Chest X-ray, PA view. Patient: 76 years old, sex M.
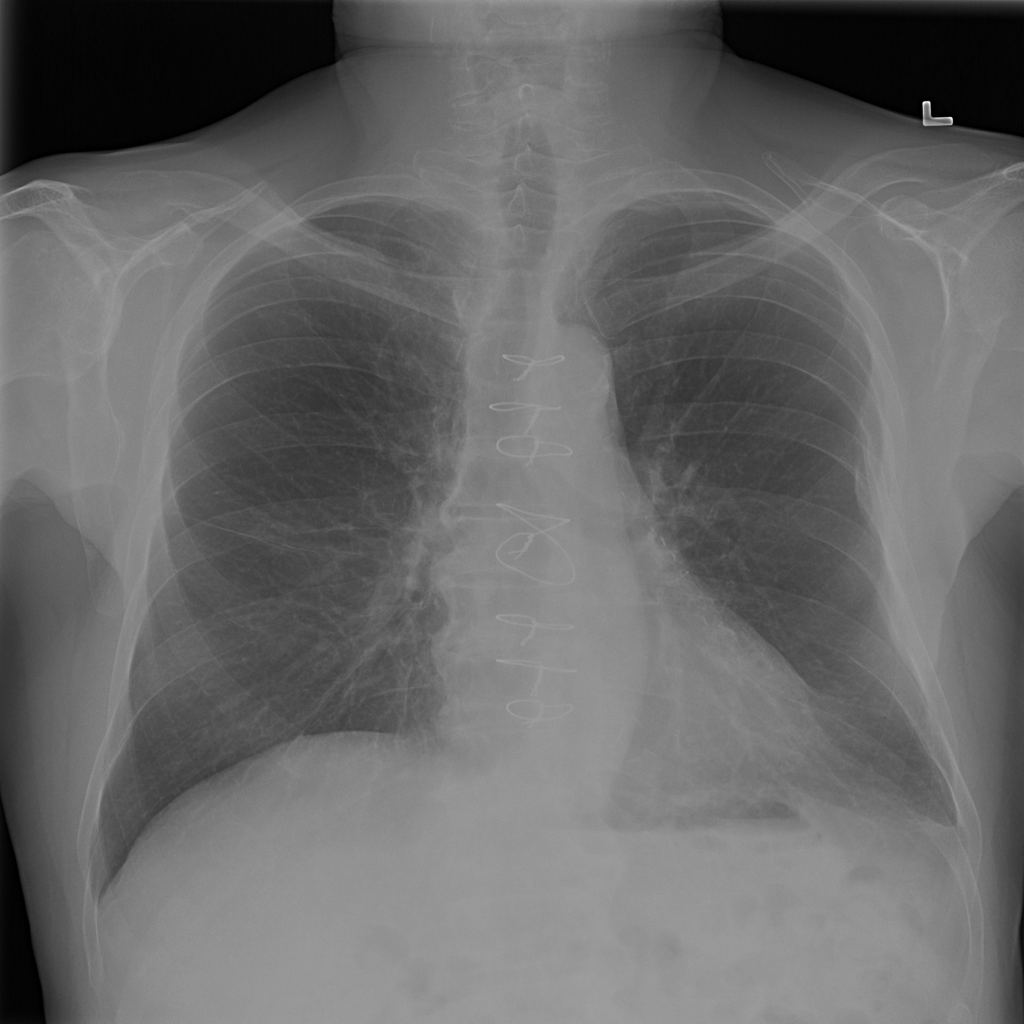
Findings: No Finding